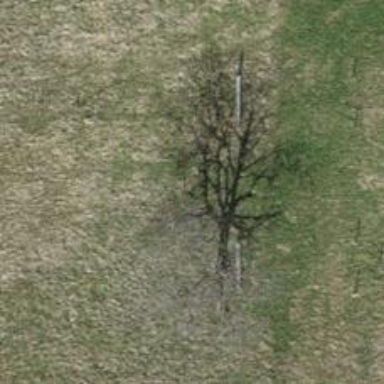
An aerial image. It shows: Single tag "natural: tree."